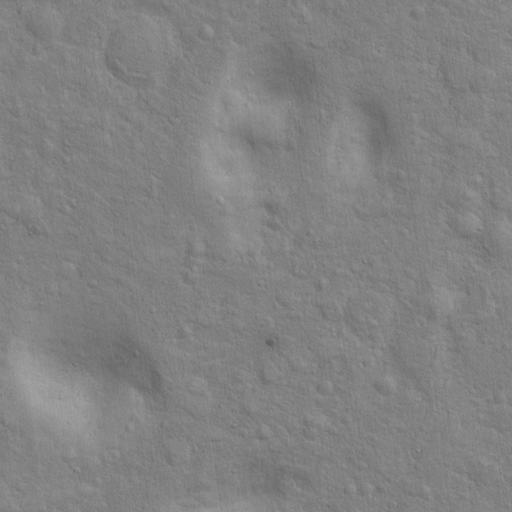
Classes present: Background, Cone